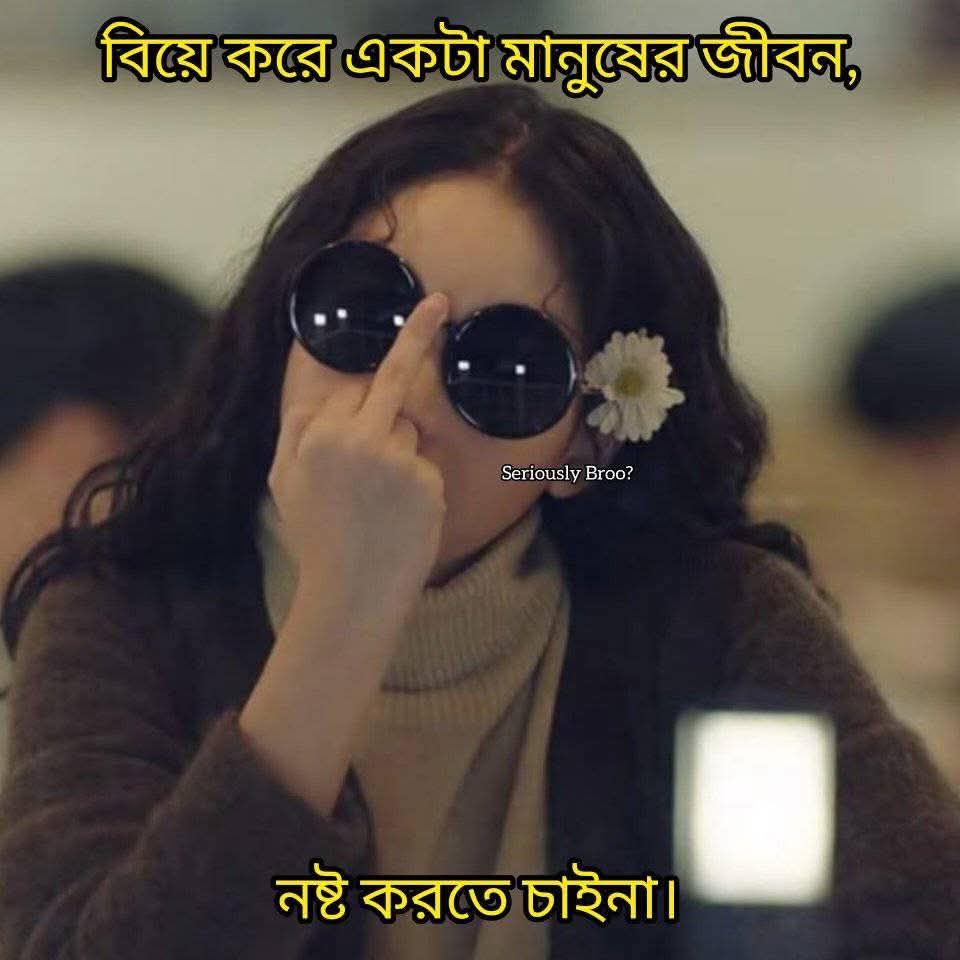
Text: বিয়ে করে একটা মানুষের জীবন,
নষ্ট করতে চাইনা।
Label: Non Hate